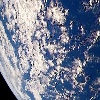
Label: cloud